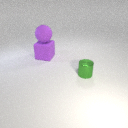
large purple rubber cube behind small green metal cylinder